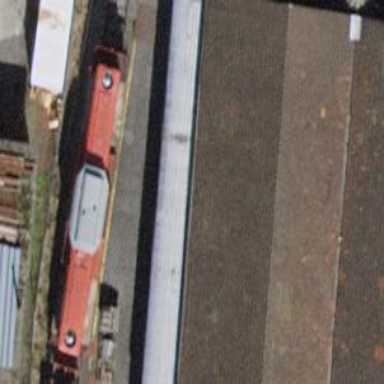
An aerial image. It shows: Railway buffer stop.